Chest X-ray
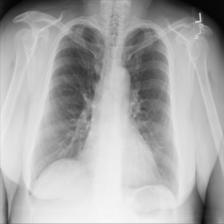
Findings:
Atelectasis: negative
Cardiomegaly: negative
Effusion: negative
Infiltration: negative
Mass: negative
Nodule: negative
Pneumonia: negative
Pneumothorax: negative
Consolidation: negative
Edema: negative
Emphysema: negative
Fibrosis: negative
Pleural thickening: negative
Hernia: negative